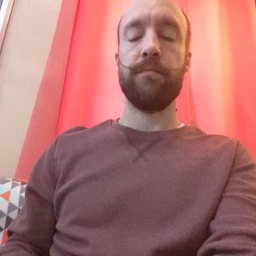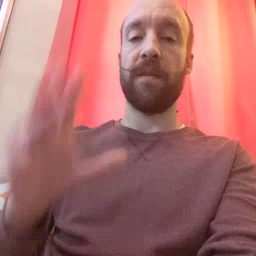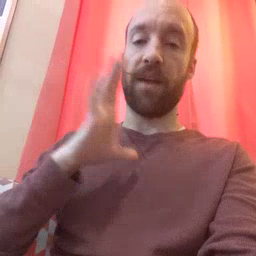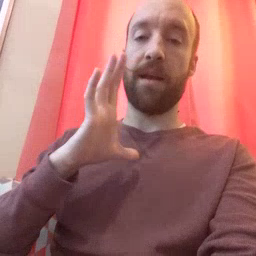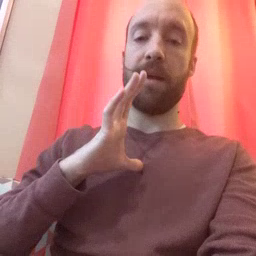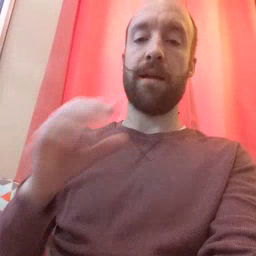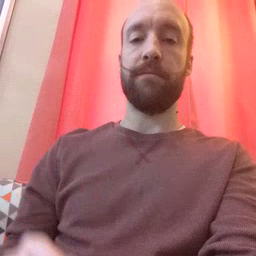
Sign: fine